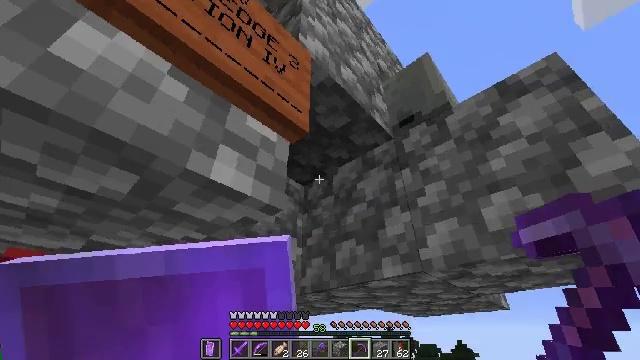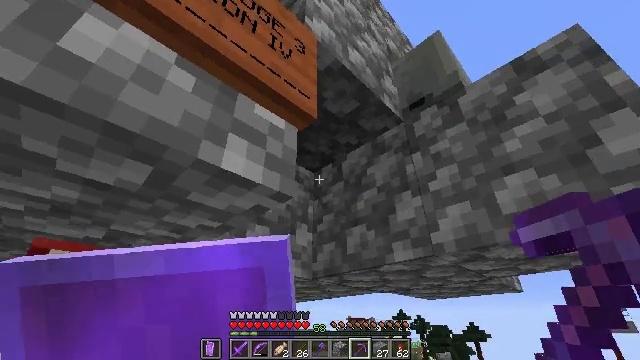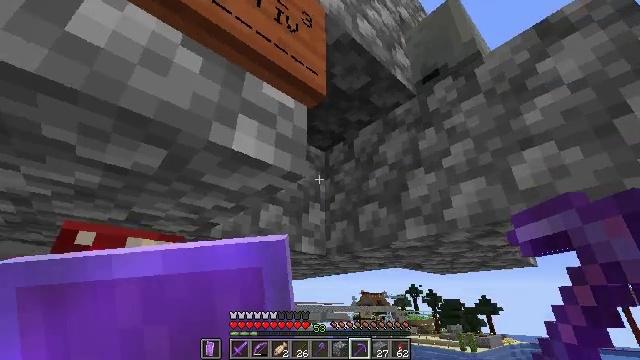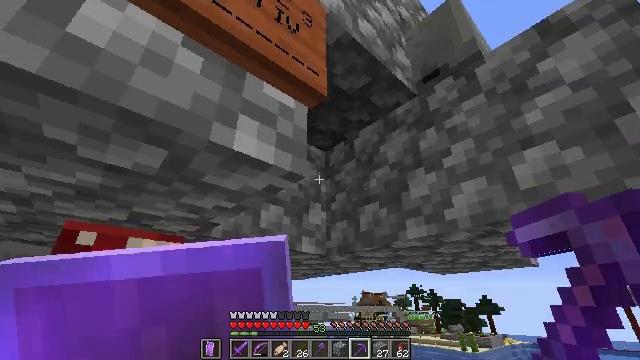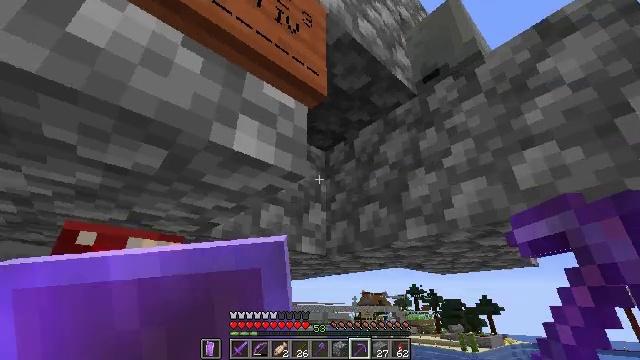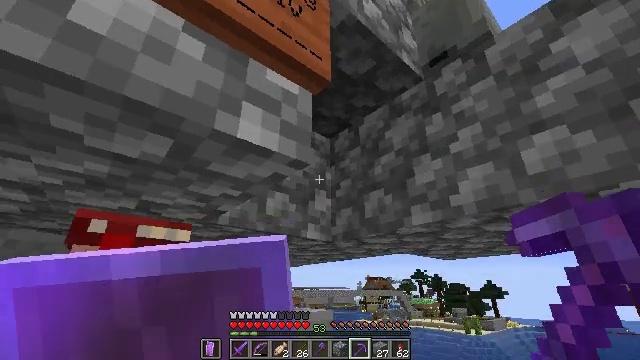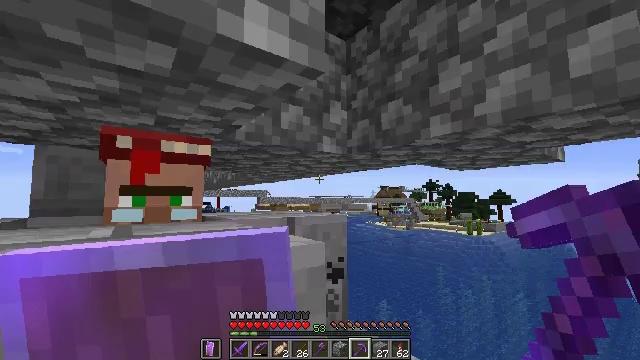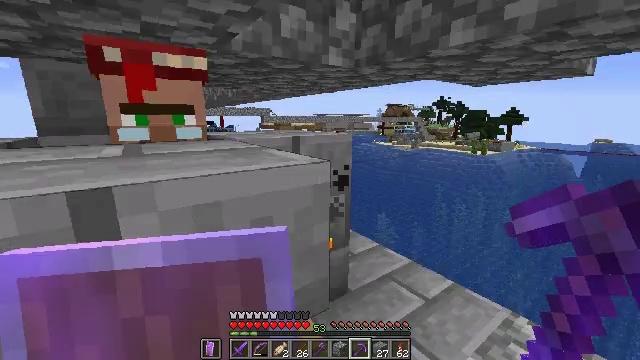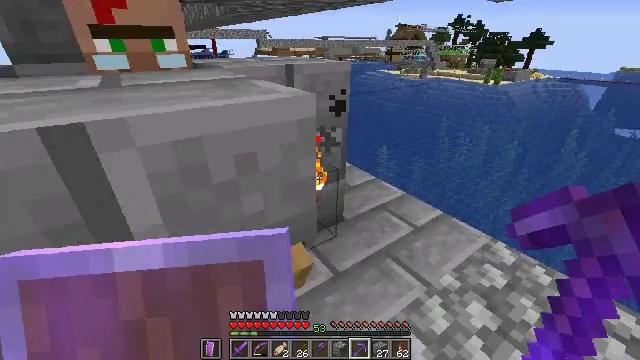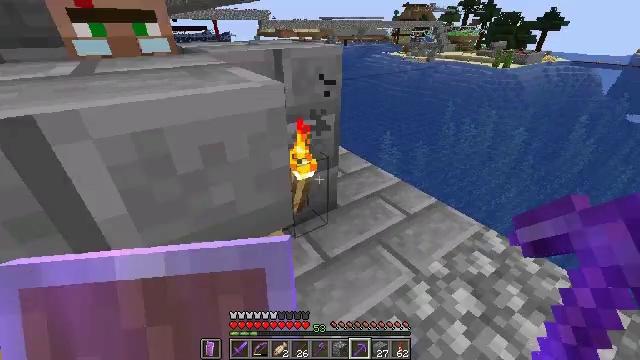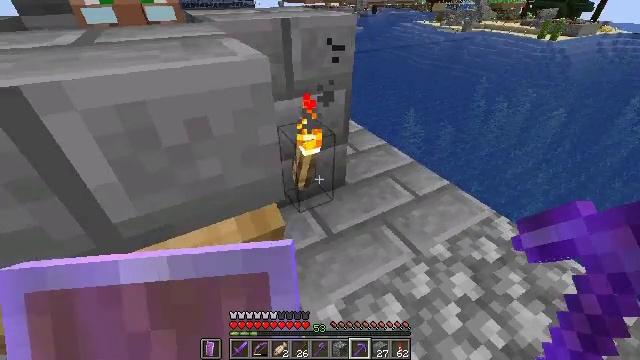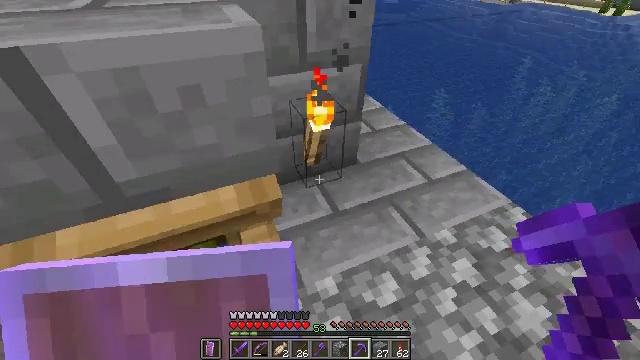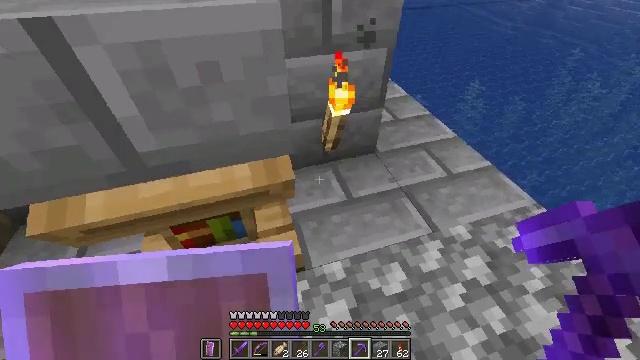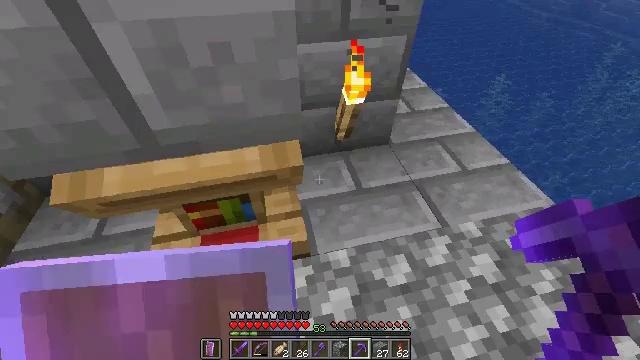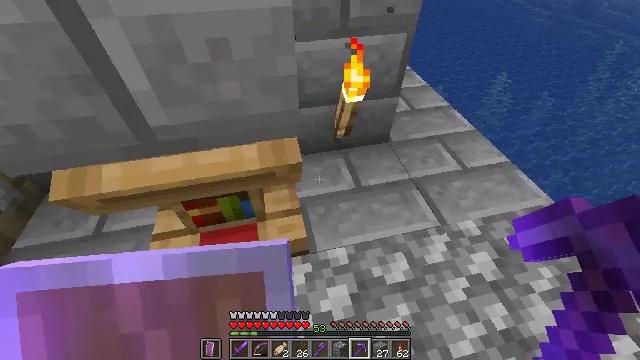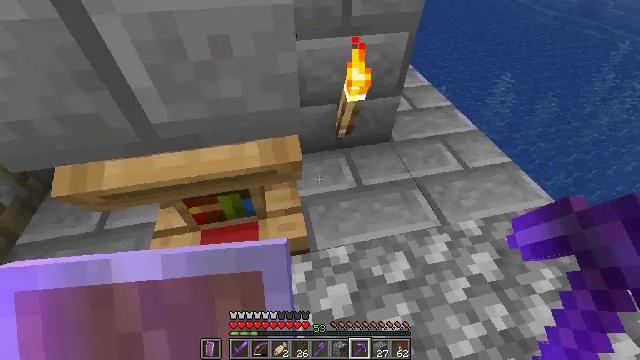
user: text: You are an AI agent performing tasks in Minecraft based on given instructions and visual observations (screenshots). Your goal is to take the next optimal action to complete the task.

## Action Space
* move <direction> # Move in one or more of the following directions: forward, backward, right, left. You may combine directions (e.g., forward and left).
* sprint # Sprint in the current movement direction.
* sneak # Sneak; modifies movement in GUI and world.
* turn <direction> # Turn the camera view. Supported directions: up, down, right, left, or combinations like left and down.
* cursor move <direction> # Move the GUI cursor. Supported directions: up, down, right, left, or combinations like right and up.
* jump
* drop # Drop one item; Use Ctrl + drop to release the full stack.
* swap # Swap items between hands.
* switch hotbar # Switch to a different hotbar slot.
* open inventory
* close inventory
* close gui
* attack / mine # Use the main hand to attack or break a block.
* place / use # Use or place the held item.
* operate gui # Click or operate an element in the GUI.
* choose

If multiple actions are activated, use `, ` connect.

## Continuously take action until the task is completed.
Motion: motion action
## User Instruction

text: Retrieve the stone bricks from an old building.
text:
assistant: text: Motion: turn left and down
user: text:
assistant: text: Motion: turn left and down
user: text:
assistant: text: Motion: no_op
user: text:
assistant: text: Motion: no_op
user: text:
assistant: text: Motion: turn left and down
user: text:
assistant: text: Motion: turn left and down
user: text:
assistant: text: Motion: turn left and down
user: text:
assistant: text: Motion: move right, turn down
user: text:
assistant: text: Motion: move right, turn down
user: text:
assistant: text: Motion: turn left and down
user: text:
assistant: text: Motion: turn left and down
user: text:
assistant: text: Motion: turn left and down
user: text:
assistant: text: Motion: turn left and down
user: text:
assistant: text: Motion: no_op
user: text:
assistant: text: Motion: no_op
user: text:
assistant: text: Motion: turn left and down
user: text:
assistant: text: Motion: turn left
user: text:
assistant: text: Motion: no_op
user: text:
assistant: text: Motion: no_op
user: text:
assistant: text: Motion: turn left
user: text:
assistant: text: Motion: turn left
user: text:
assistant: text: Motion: no_op
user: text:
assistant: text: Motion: no_op
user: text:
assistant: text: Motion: no_op
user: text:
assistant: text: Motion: no_op
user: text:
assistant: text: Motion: no_op
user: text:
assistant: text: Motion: turn left and up
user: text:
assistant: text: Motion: turn left and up
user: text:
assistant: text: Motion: turn left and up
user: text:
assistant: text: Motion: turn left and up